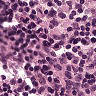
Metastatic tissue present: no